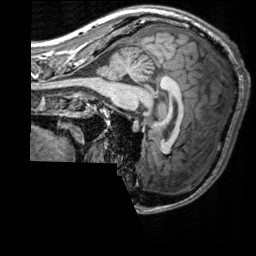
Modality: T1w
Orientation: sagittal
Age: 29
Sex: male
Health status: healthy
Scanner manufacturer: siemens
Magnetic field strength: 3 T
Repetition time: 2.3 s
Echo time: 0.00303 s